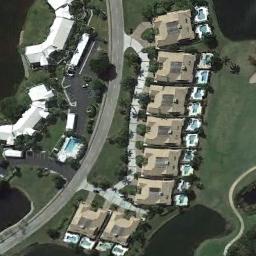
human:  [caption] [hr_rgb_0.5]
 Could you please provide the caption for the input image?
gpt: In densely populated areas there are many roads and neatly arranged houses and trees as well as large lawns and swimming pools .

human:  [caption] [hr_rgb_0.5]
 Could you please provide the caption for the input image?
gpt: The dense residential is on the grass next to the road .

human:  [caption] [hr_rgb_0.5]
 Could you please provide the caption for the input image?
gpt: There is a winding road to the left of the residential area .

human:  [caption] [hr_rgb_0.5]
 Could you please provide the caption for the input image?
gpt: A dense residential area has a lawn, Some lakes and lots of medium residences arranged neatly .

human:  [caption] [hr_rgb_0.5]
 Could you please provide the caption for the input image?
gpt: There are many yellow houses and white houses on a dense residential area .